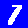
Digit: 1